Field crop: maize
Growth stage: 2
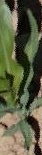
Species: maize